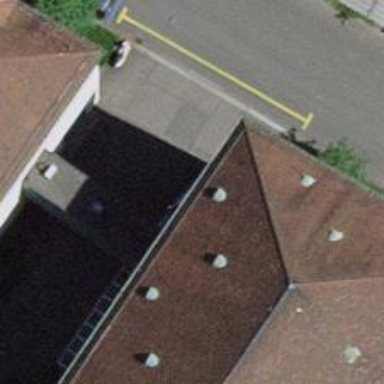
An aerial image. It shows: Charging station.